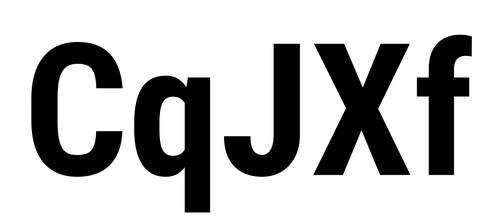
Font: Roboto_Condensed_Bold